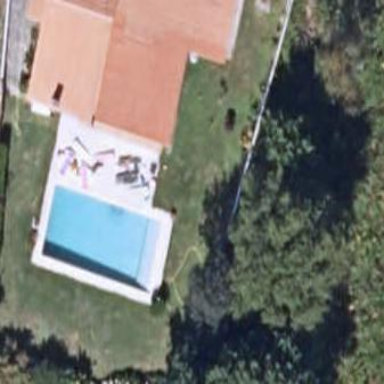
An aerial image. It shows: Swimming pool located in leisure land.